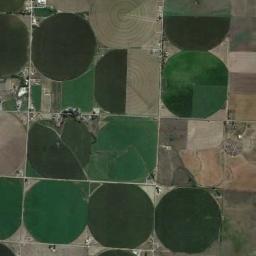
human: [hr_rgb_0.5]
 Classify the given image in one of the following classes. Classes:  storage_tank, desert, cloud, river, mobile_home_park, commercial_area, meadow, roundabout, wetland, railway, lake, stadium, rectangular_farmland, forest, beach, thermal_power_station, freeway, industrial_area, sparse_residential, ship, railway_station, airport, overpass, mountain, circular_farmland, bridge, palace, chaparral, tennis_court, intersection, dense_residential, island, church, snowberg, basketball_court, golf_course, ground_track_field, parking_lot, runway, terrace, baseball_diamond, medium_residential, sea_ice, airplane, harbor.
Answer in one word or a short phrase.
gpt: circular_farmland